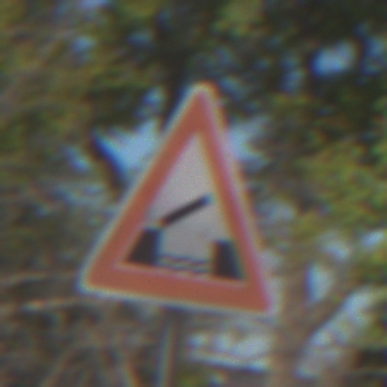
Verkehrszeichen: BeweglicheBruecke
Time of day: MorningAfternoon
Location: Outdoor (Nature)
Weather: Clear
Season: Summer
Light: Natural